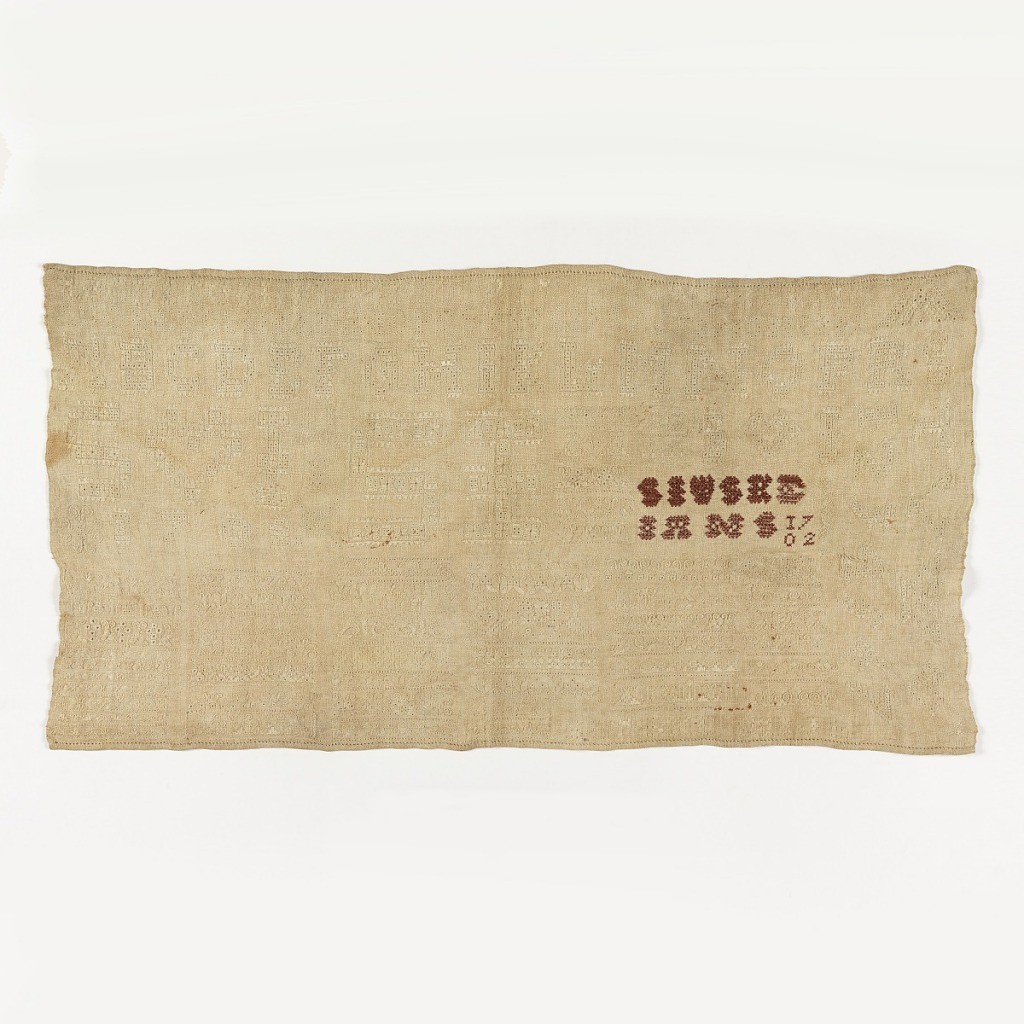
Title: Sampler
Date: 1702
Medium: silk and linen embroidery on linen foundation Technique: embroidered in satin, cross, chain, eyelet, back, feather, and threaded running stitches on plain weave foundation
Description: Alphabet, monogram, and bands of pattern all in white with some letters and date in red silk.